Chest X-ray. View position: PA
Patient age: 25
Patient sex: F
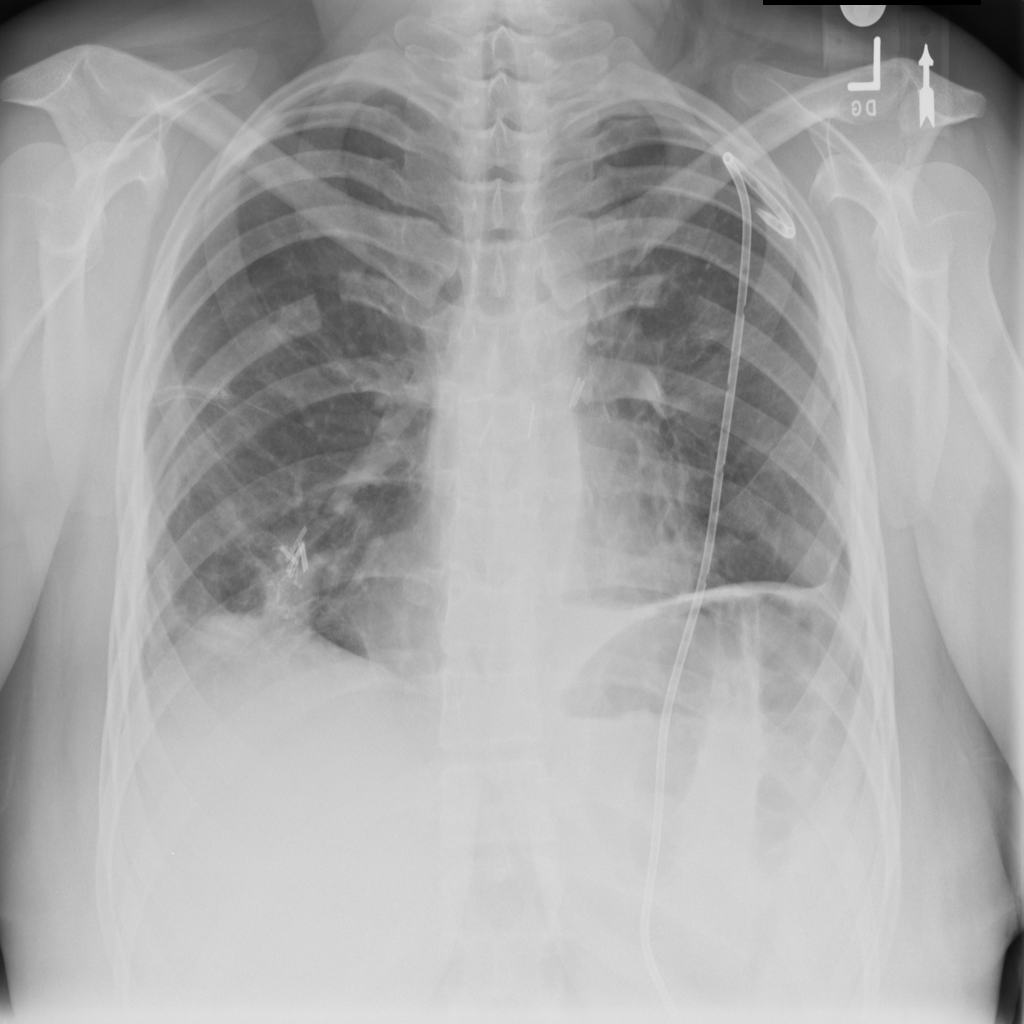
Finding: Pneumothorax